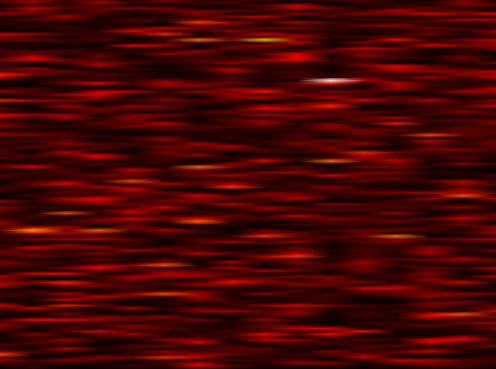
Label: UFMC